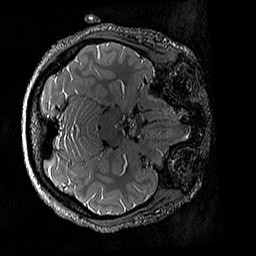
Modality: T2w
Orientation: axial
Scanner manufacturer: siemens
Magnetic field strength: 3 T
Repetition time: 3.2 s
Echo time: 0.428 s